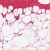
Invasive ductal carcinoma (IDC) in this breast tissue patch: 0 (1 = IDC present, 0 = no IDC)